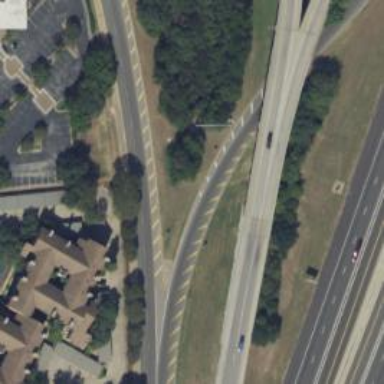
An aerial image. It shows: Secondary road with asphalt surface and frontage road.